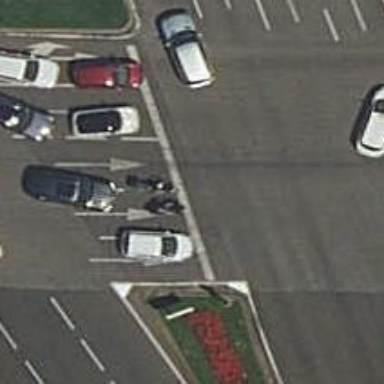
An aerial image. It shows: Road with traffic signals.